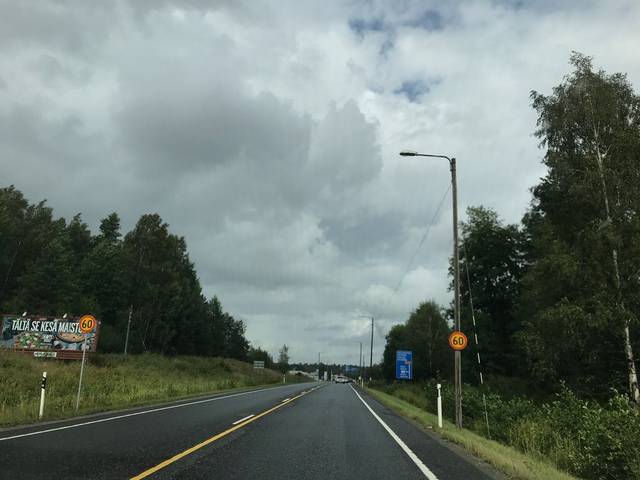
Region: Finland
Coordinates: 60.051, 23.643